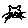
Label: cat